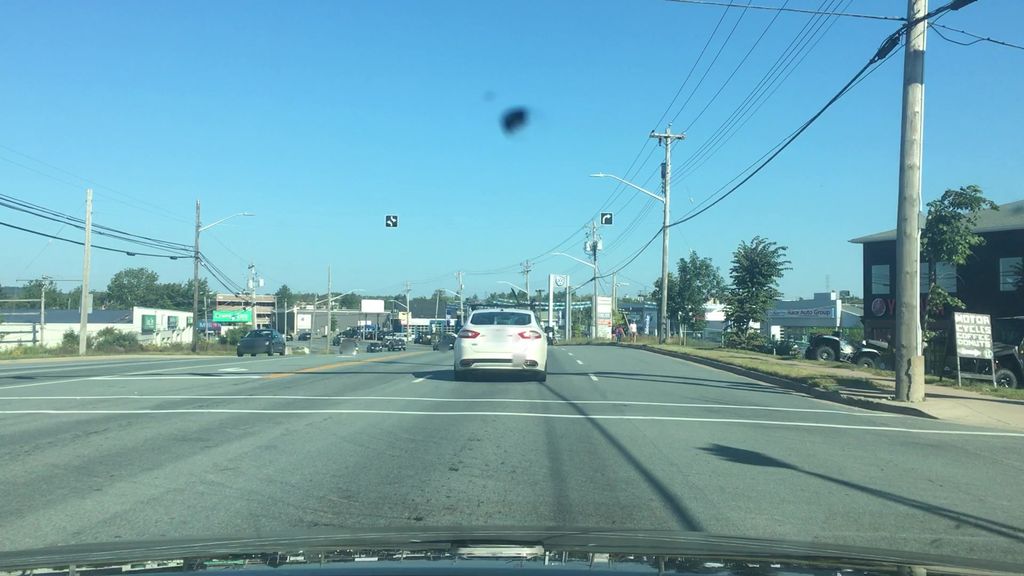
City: halifax